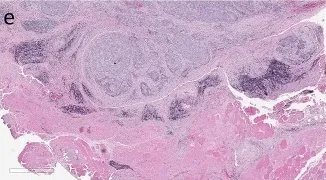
The homogeneous tumor cells had abundant cytoplasm and monotonous round nuclei with clear nucleoplasm and conspicuous large nucleoli but no indentations or inclusions (e).
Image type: pathology (h&e)